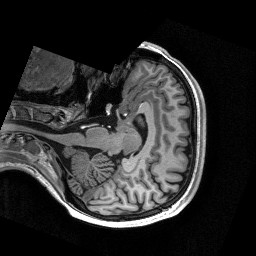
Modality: T1w
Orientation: axial
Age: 24
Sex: female
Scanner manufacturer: siemens
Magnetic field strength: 3 T
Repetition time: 2.53 s
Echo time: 0.00267 s